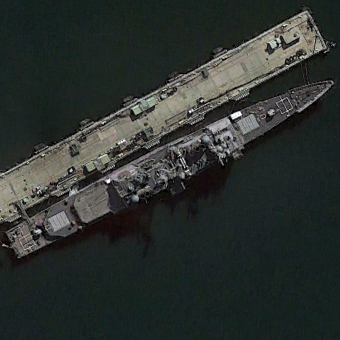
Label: cruiser